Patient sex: F
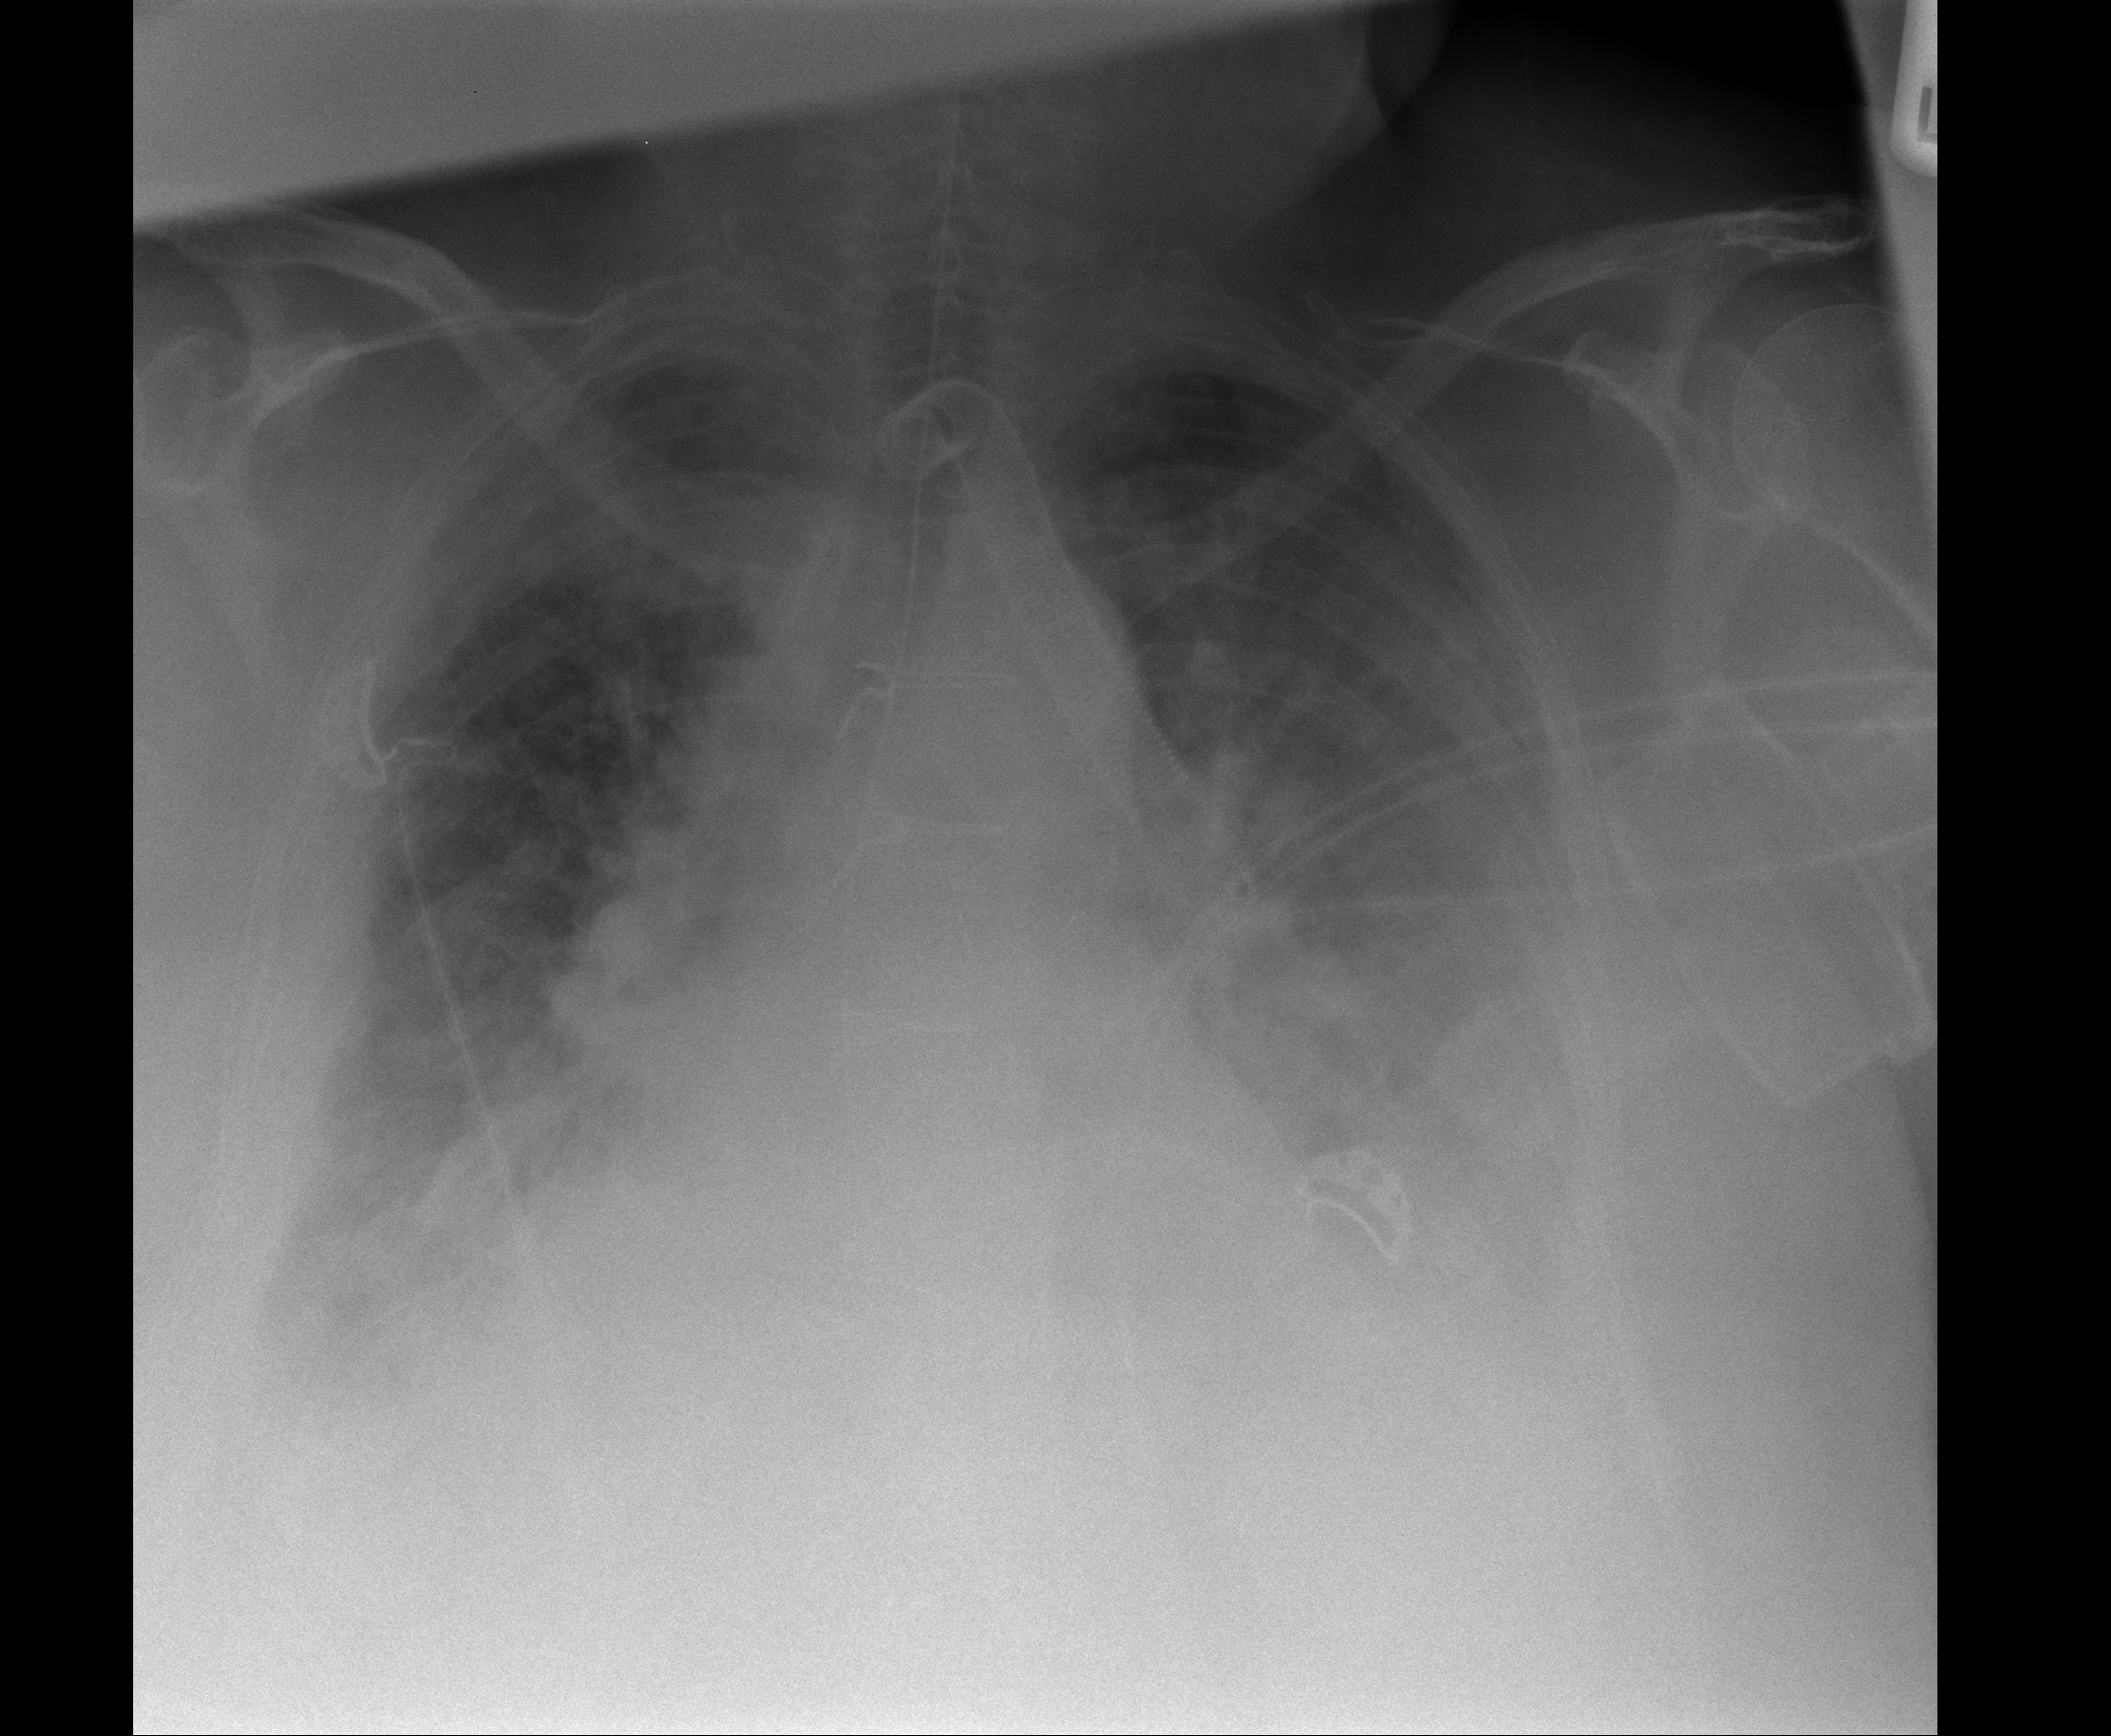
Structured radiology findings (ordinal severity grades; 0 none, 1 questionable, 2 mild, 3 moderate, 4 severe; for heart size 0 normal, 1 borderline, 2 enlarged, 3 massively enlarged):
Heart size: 2
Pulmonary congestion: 3
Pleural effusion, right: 2
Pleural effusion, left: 2
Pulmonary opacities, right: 2
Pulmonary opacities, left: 2
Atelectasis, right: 3
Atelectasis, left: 3